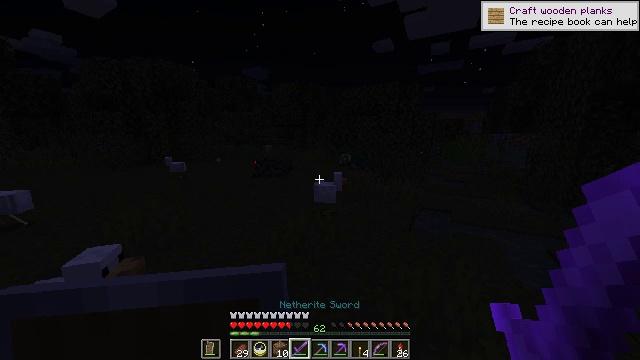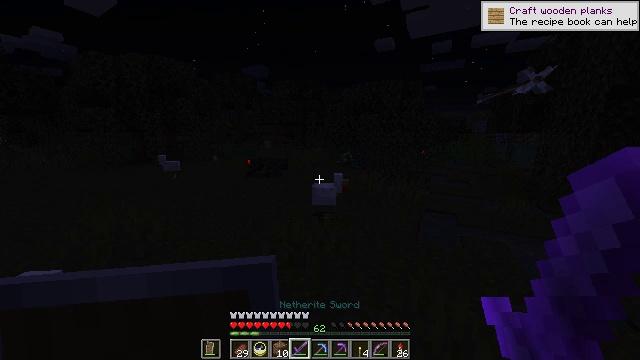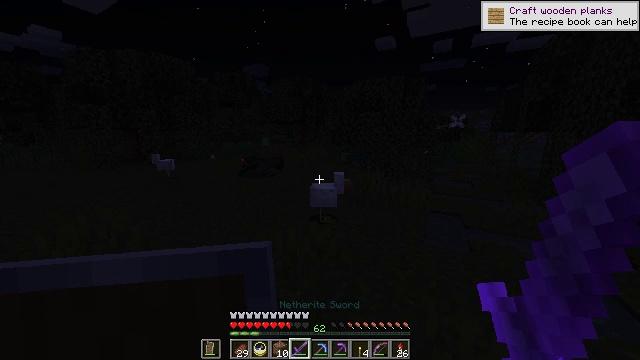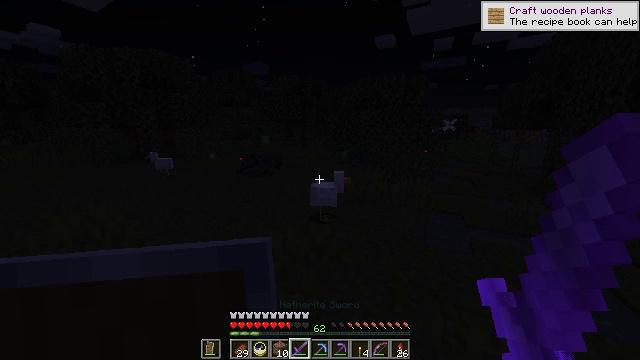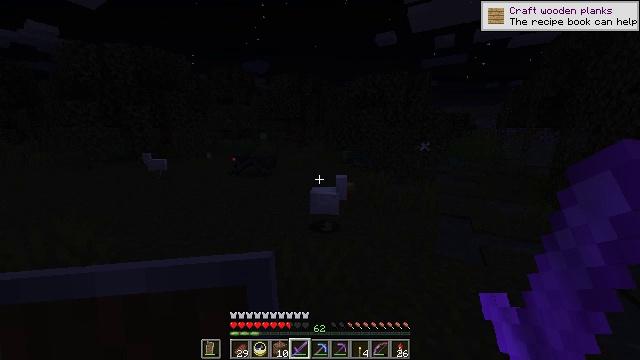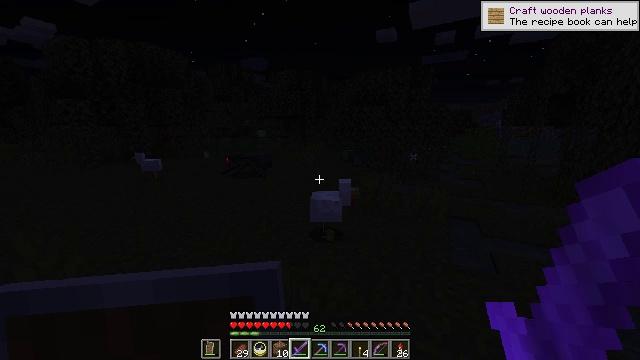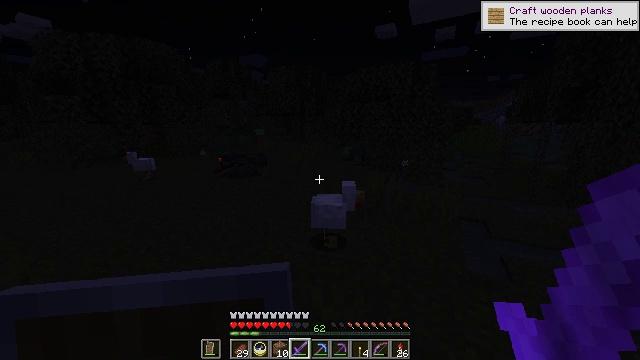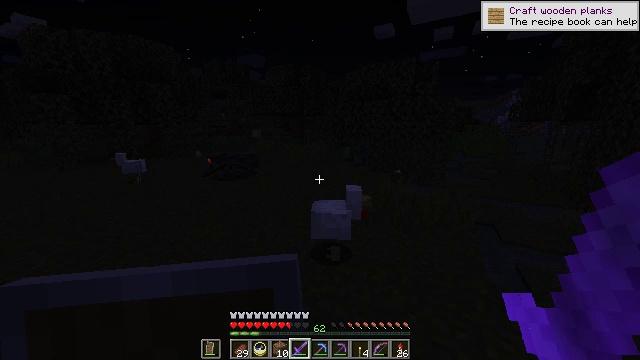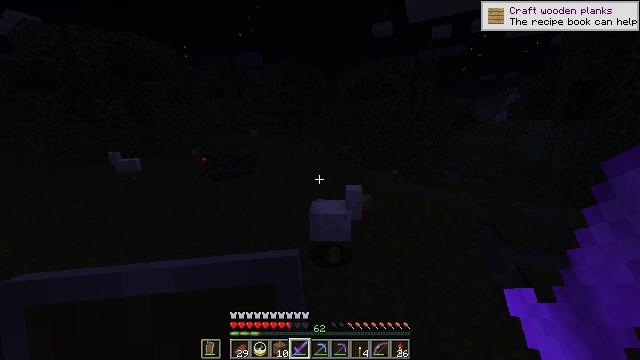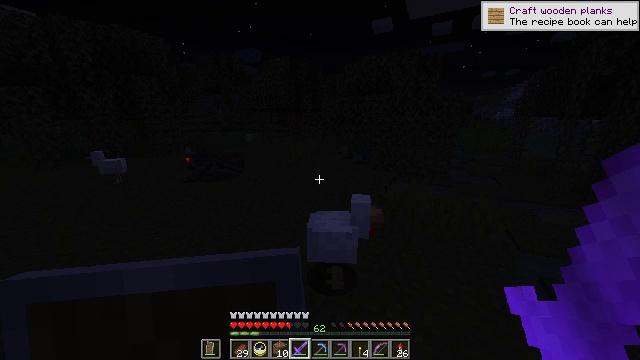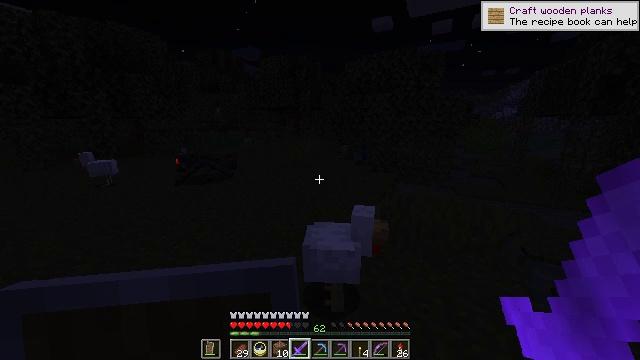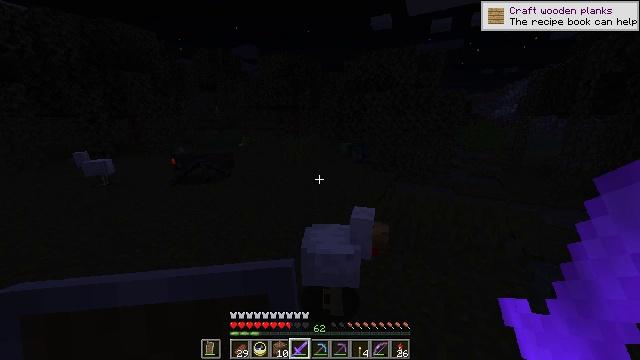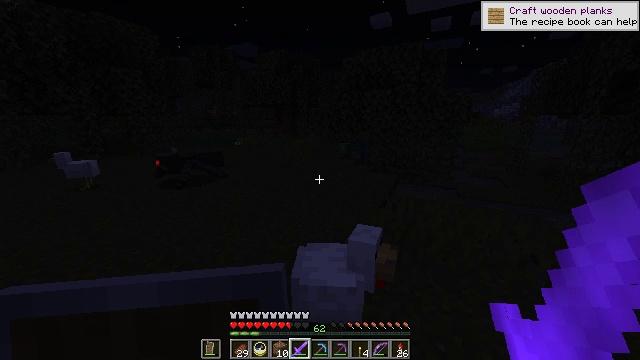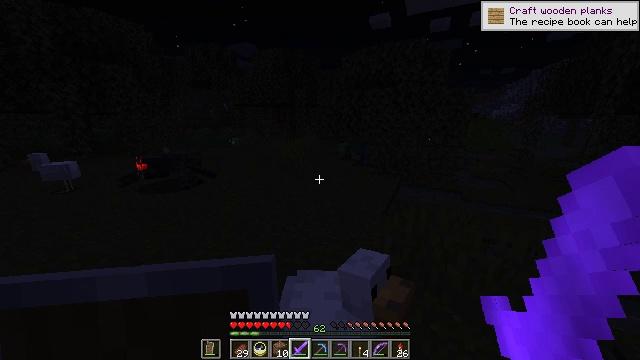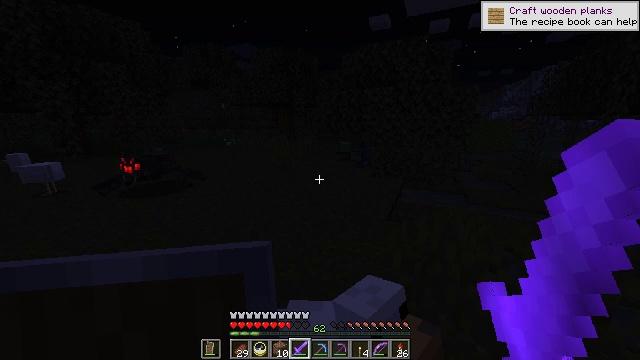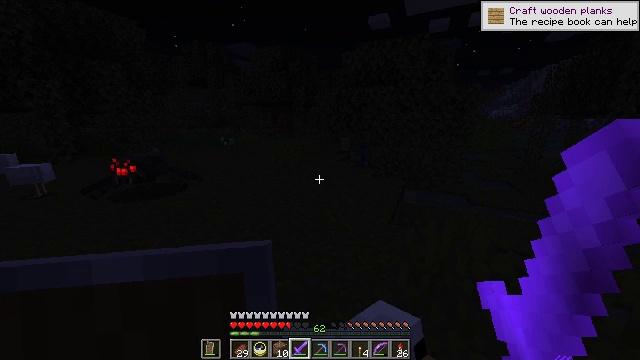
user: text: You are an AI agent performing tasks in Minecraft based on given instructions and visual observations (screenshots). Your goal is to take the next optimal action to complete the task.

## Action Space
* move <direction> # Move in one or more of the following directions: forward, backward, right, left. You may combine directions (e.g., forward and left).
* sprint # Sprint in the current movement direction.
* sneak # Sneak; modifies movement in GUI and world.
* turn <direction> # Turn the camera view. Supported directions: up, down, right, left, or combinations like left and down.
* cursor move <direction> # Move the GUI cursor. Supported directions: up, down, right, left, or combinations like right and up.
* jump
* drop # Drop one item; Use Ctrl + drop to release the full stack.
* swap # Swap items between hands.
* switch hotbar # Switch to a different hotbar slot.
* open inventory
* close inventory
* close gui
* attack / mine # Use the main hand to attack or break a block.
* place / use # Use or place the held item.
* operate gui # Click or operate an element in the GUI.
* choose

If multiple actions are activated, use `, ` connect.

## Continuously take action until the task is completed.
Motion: motion action
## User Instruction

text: Combat the slime.
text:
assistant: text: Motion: move forward
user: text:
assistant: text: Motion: move forward
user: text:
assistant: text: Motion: move forward
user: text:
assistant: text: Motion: move forward
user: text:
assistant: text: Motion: move forward
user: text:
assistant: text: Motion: move forward
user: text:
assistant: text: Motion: move forward
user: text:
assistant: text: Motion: move forward
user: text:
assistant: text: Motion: move forward
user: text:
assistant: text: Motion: move forward
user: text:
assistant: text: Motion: move forward
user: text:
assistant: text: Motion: move forward
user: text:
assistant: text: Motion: move forward
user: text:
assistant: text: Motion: move forward
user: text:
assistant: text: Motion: move forward
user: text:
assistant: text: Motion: move forward
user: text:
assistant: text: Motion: move forward
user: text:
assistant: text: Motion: move forward
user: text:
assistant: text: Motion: move forward
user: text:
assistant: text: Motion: move forward
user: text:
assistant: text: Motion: move forward
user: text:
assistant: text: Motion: move forward
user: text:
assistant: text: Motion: move forward
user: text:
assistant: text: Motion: move forward
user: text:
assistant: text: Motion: move forward
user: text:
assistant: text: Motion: move forward
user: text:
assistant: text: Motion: move forward
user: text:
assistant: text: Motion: move forward
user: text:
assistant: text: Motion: move forward
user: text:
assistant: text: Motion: move forward